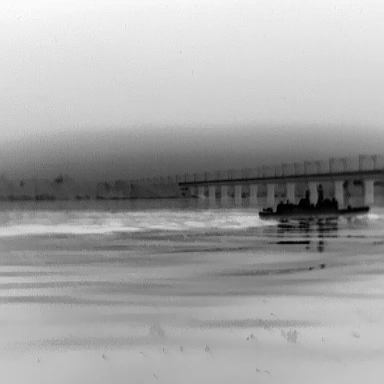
There is a warship in the infrared image.